Breast ultrasound image
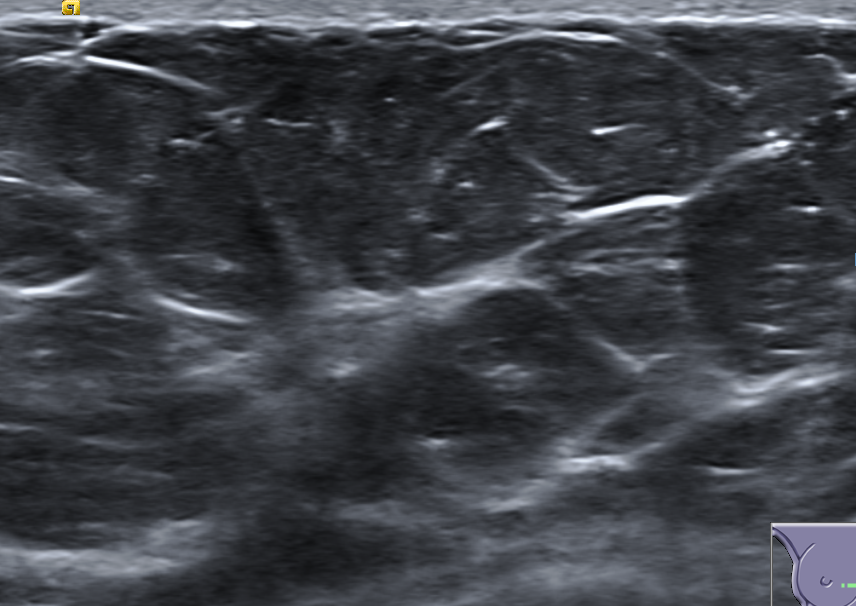
Diagnosis: normal